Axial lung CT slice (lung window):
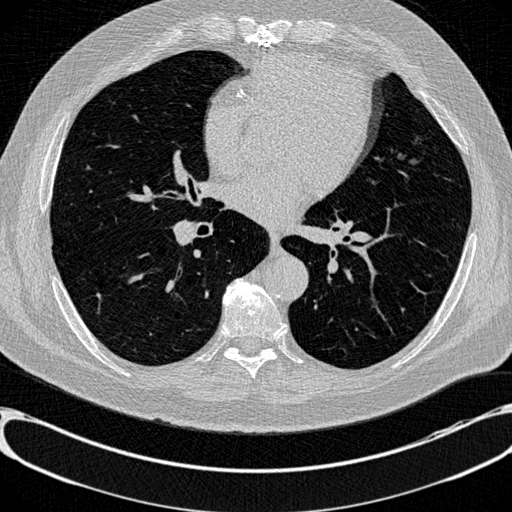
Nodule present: no